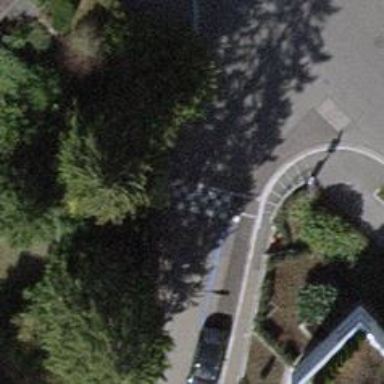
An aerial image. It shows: Residential road with asphalt surface. There is sidewalk on the left side.